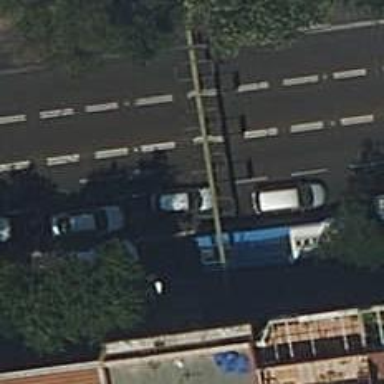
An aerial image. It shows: Public transport stop position.